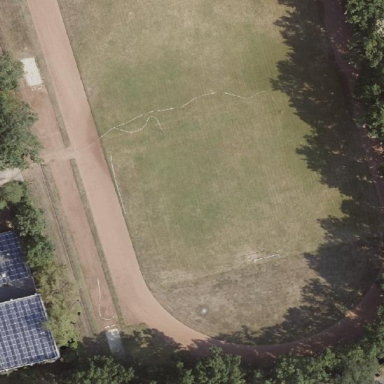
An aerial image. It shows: Soccer pitch for leisureland activities.